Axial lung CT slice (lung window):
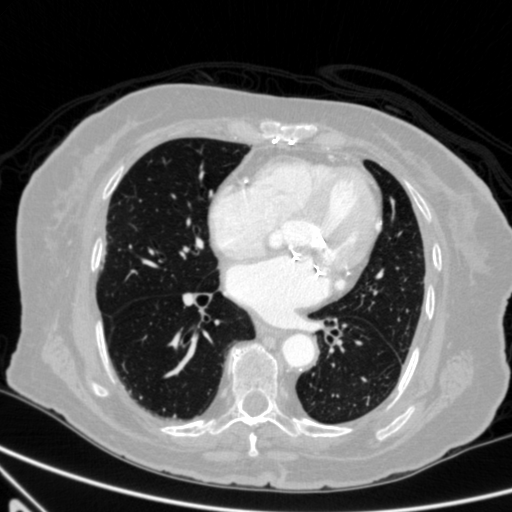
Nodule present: no